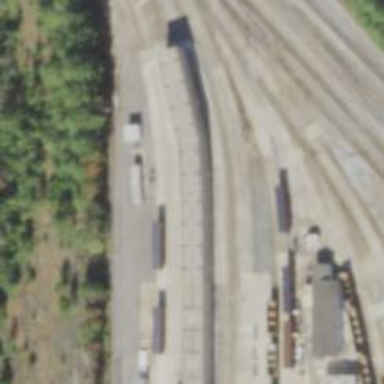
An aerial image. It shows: Railway yard.